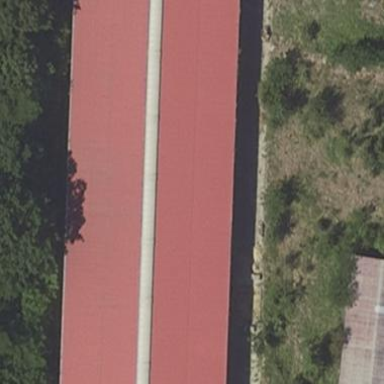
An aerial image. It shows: Warehouse building.